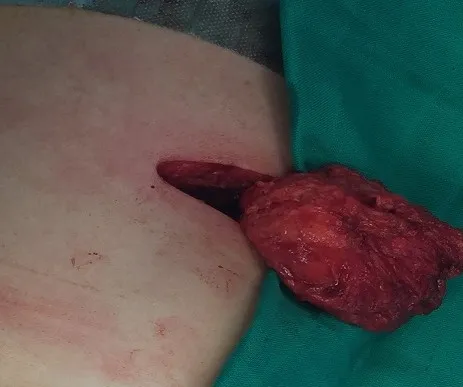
Surgical excision of the elastofibroma dorsi.
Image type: medical_photograph (other_medical_photograph)